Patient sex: M
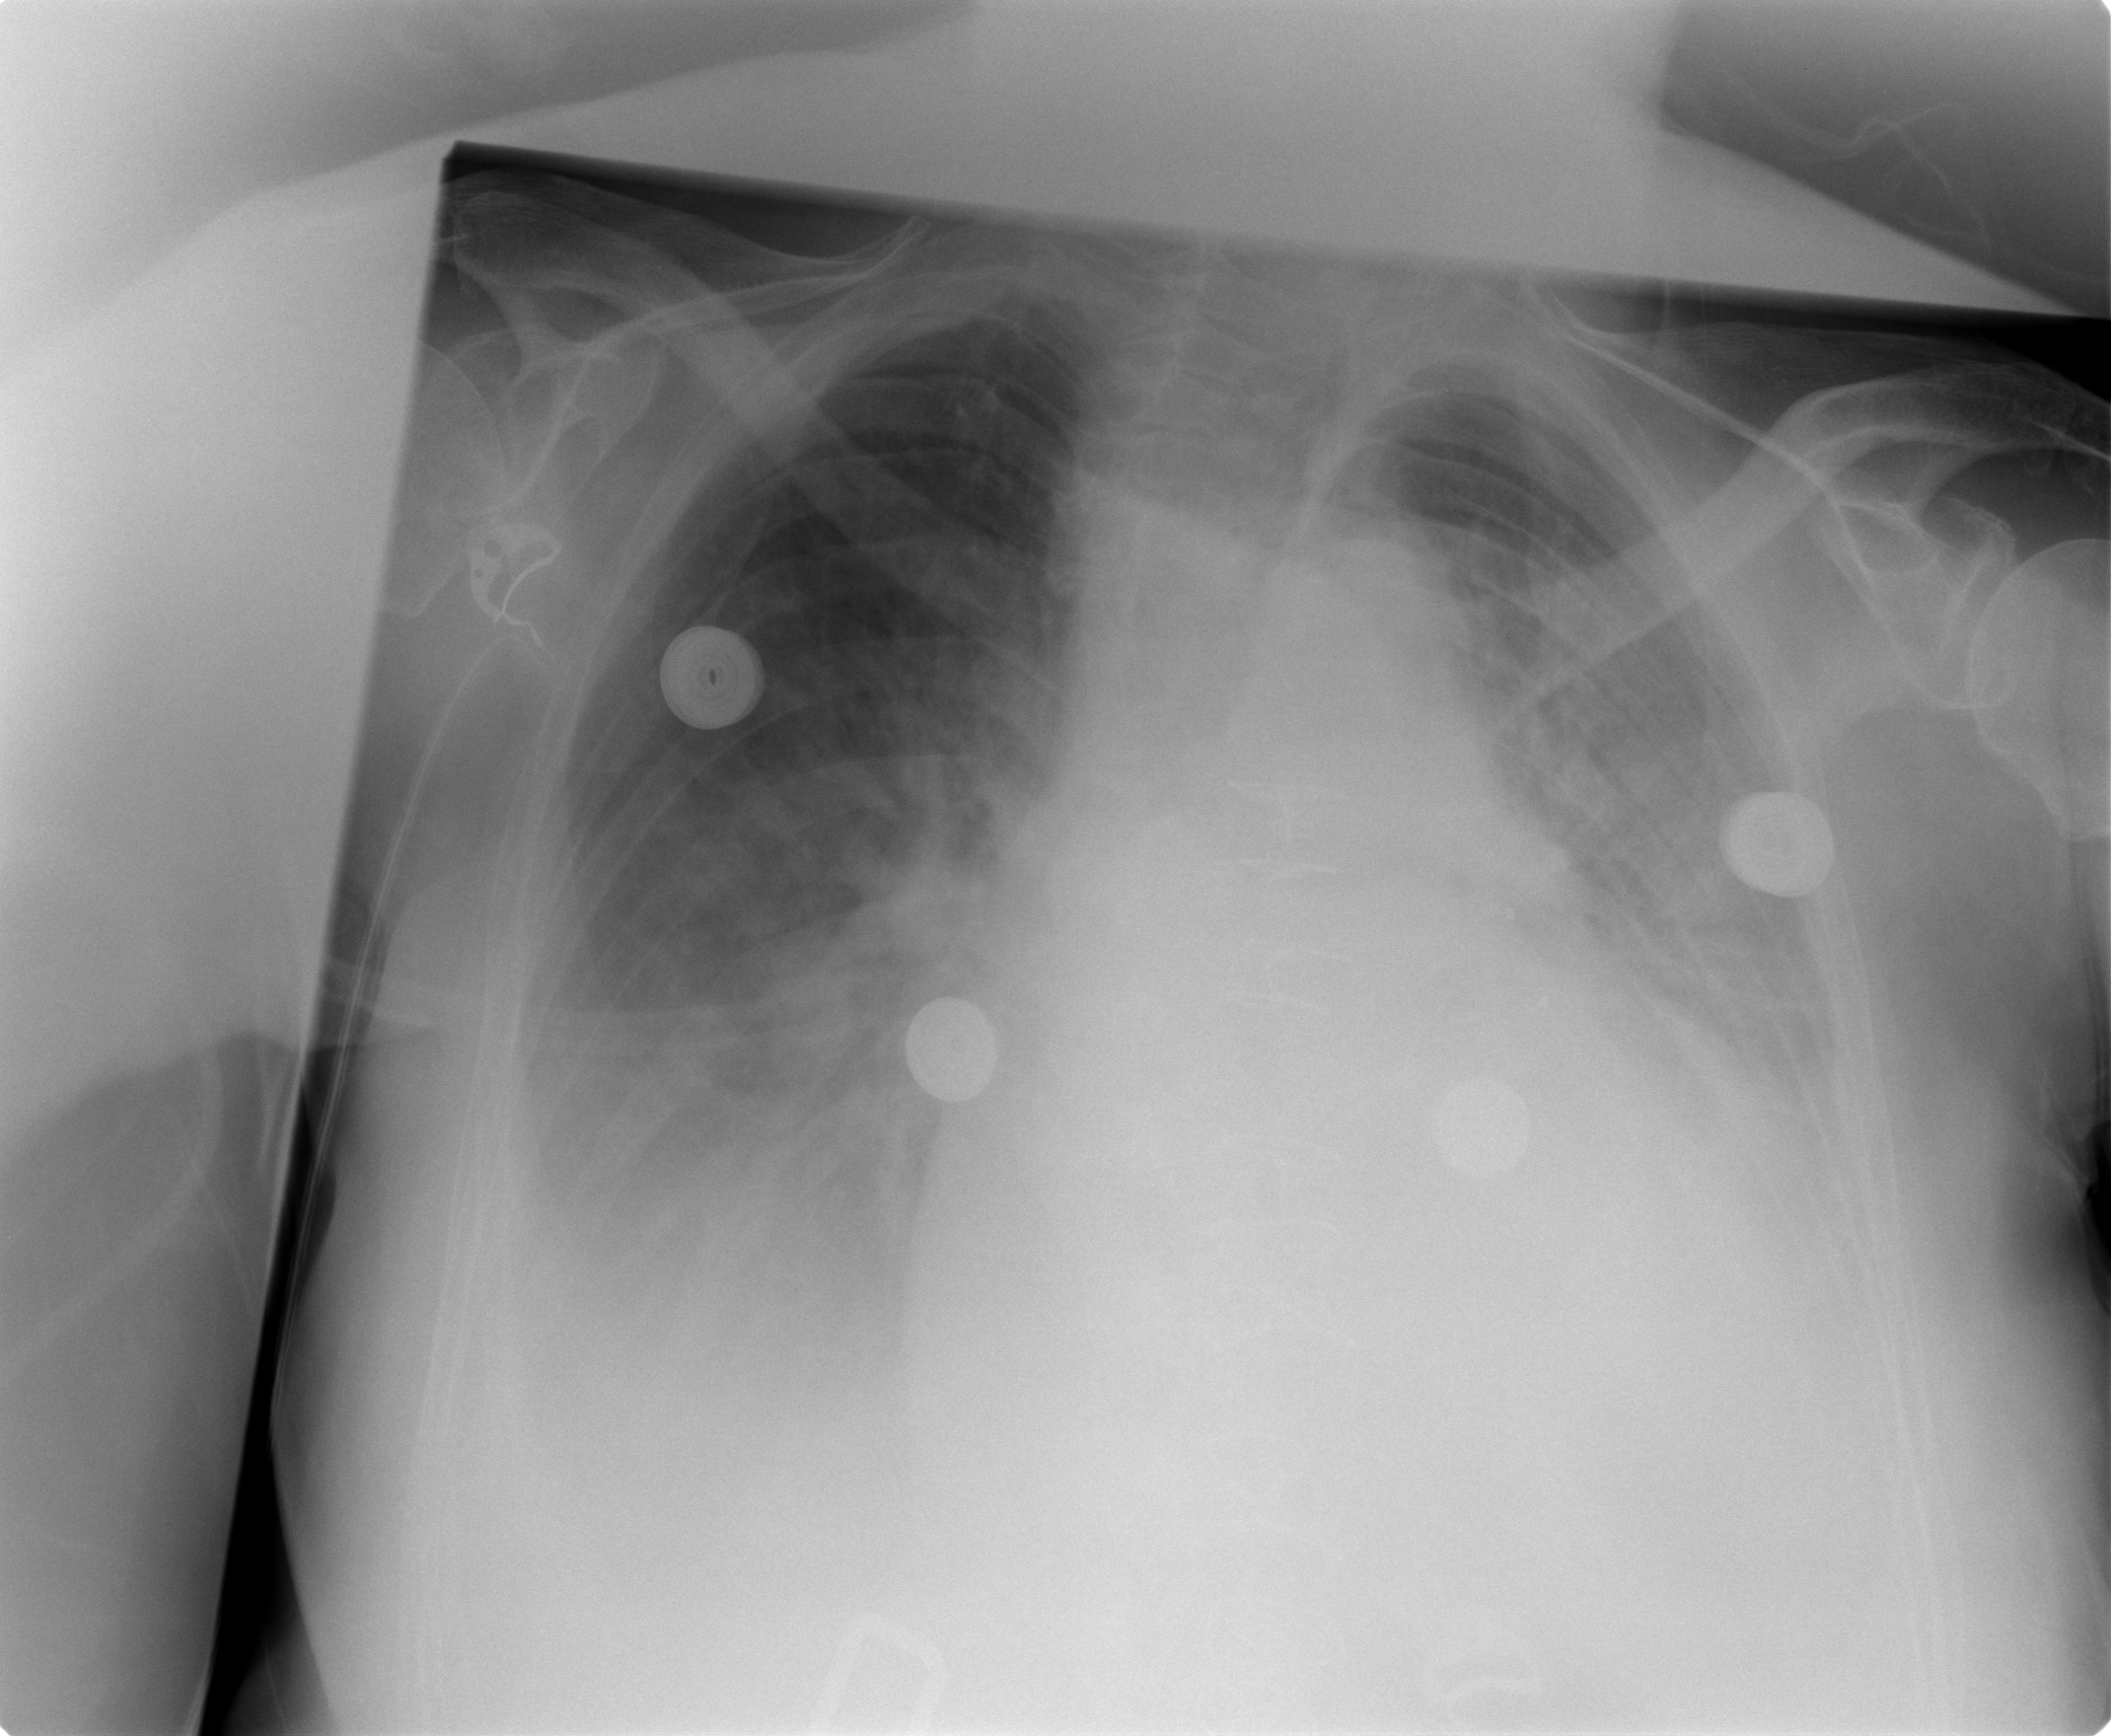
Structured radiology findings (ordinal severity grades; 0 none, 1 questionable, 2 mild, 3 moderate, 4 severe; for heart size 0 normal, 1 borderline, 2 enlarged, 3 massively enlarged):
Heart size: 3
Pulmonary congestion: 2
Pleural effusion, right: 2
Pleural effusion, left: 3
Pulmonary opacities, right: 1
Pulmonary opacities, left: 1
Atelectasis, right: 2
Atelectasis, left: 2